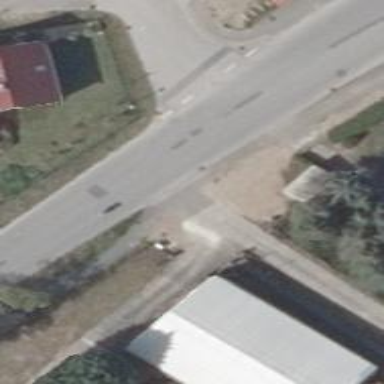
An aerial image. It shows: Asphalt path.